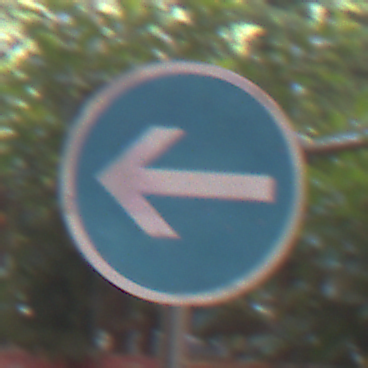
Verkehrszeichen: VorgeschriebeneFahrtrichtungHierLinks
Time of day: MorningAfternoon
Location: Outdoor (Urban)
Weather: Clear
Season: NotSpecified
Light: Natural